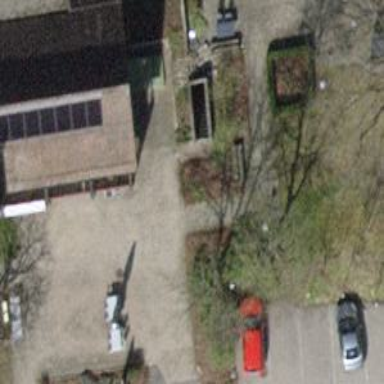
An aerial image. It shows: Brown bench.